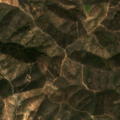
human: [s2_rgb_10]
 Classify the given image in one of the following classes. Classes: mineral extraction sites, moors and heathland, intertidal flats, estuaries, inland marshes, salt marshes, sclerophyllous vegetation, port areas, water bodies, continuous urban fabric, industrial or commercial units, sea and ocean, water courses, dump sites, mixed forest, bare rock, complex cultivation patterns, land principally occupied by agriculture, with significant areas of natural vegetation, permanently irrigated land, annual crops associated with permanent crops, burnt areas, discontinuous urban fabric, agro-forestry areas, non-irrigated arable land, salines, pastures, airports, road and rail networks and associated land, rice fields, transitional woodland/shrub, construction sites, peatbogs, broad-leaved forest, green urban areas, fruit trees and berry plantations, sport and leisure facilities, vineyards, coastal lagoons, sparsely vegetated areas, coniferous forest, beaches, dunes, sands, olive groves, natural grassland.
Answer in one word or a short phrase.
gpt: broad-leaved forest, sclerophyllous vegetation, transitional woodland/shrub